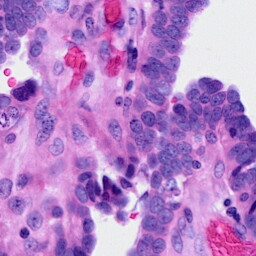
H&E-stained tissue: Ovarian